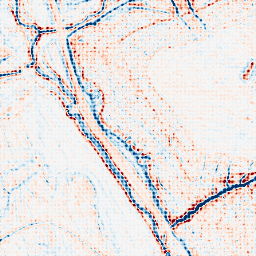
Category: edge_preserving
Decomposition family: bilateral
Decomposition parameters: d: 9
sigma_color: 150
sigma_space: 150
Upsampling method: sinc_blackman
Upsampling parameters: scale: 8
kernel_size: 8
Upsampling scale: 8